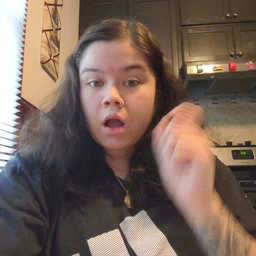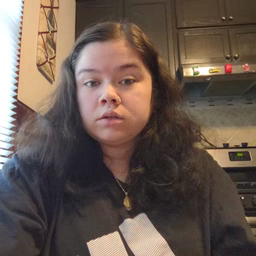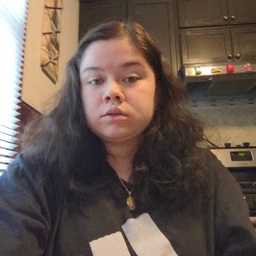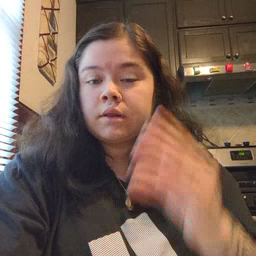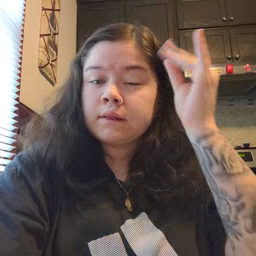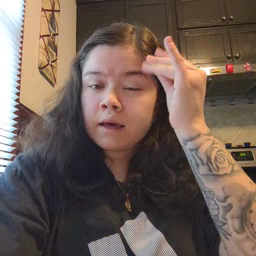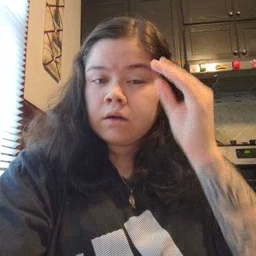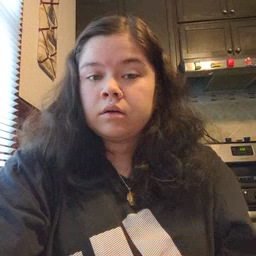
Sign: think